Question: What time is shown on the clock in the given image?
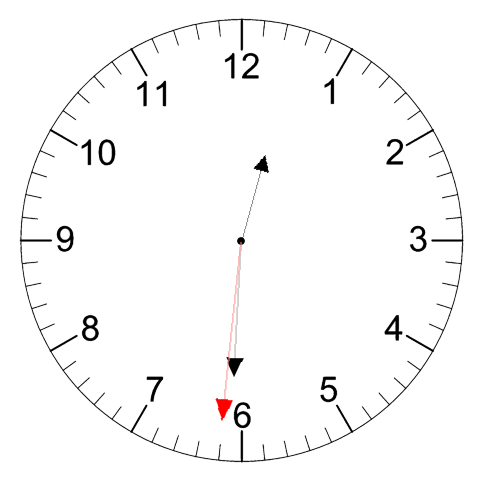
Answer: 12:30:31